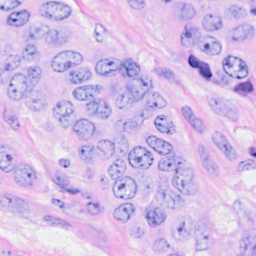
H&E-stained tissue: Breast